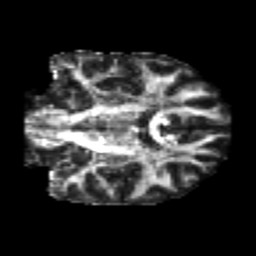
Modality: FA
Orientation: coronal
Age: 22
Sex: male
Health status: healthy
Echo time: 0.074 s